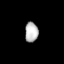
Tissue: lung
Cell type: Endothelial cells
Senescence score: 0.5472
Nuclear area (px): 258
Mean DAPI intensity: 183.492